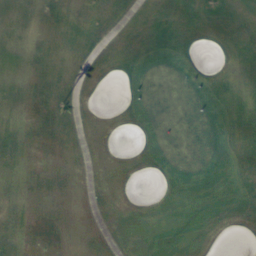
Label: golf course